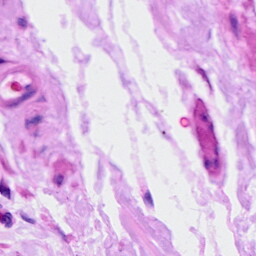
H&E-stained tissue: Ovarian